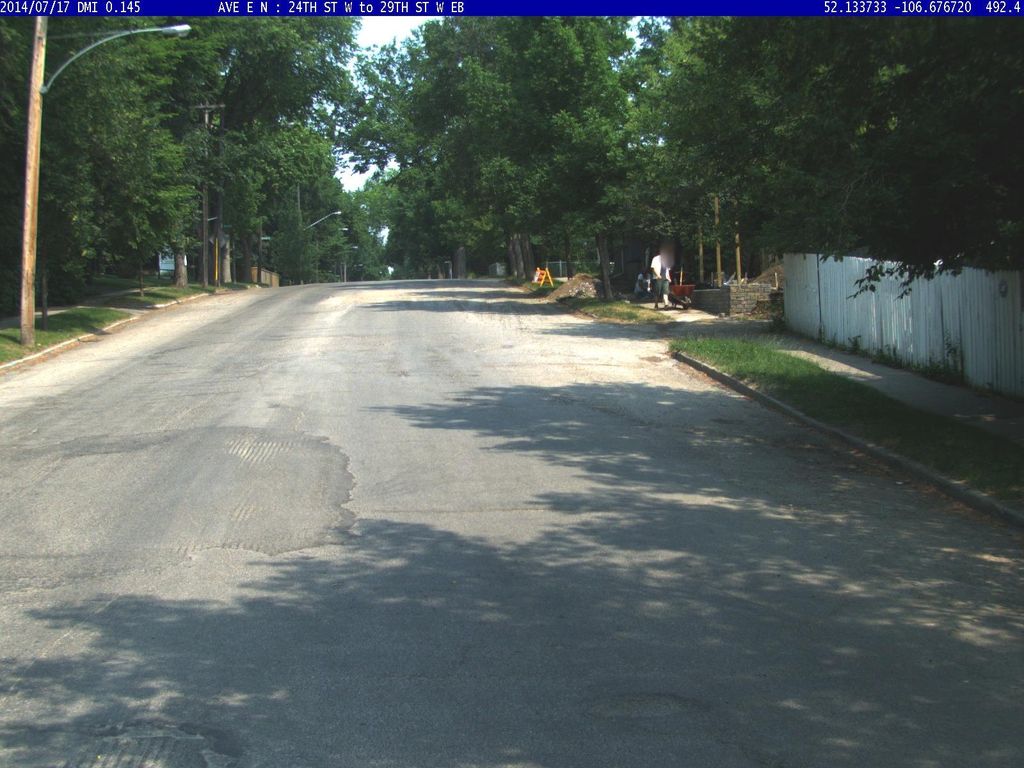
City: saskatoon